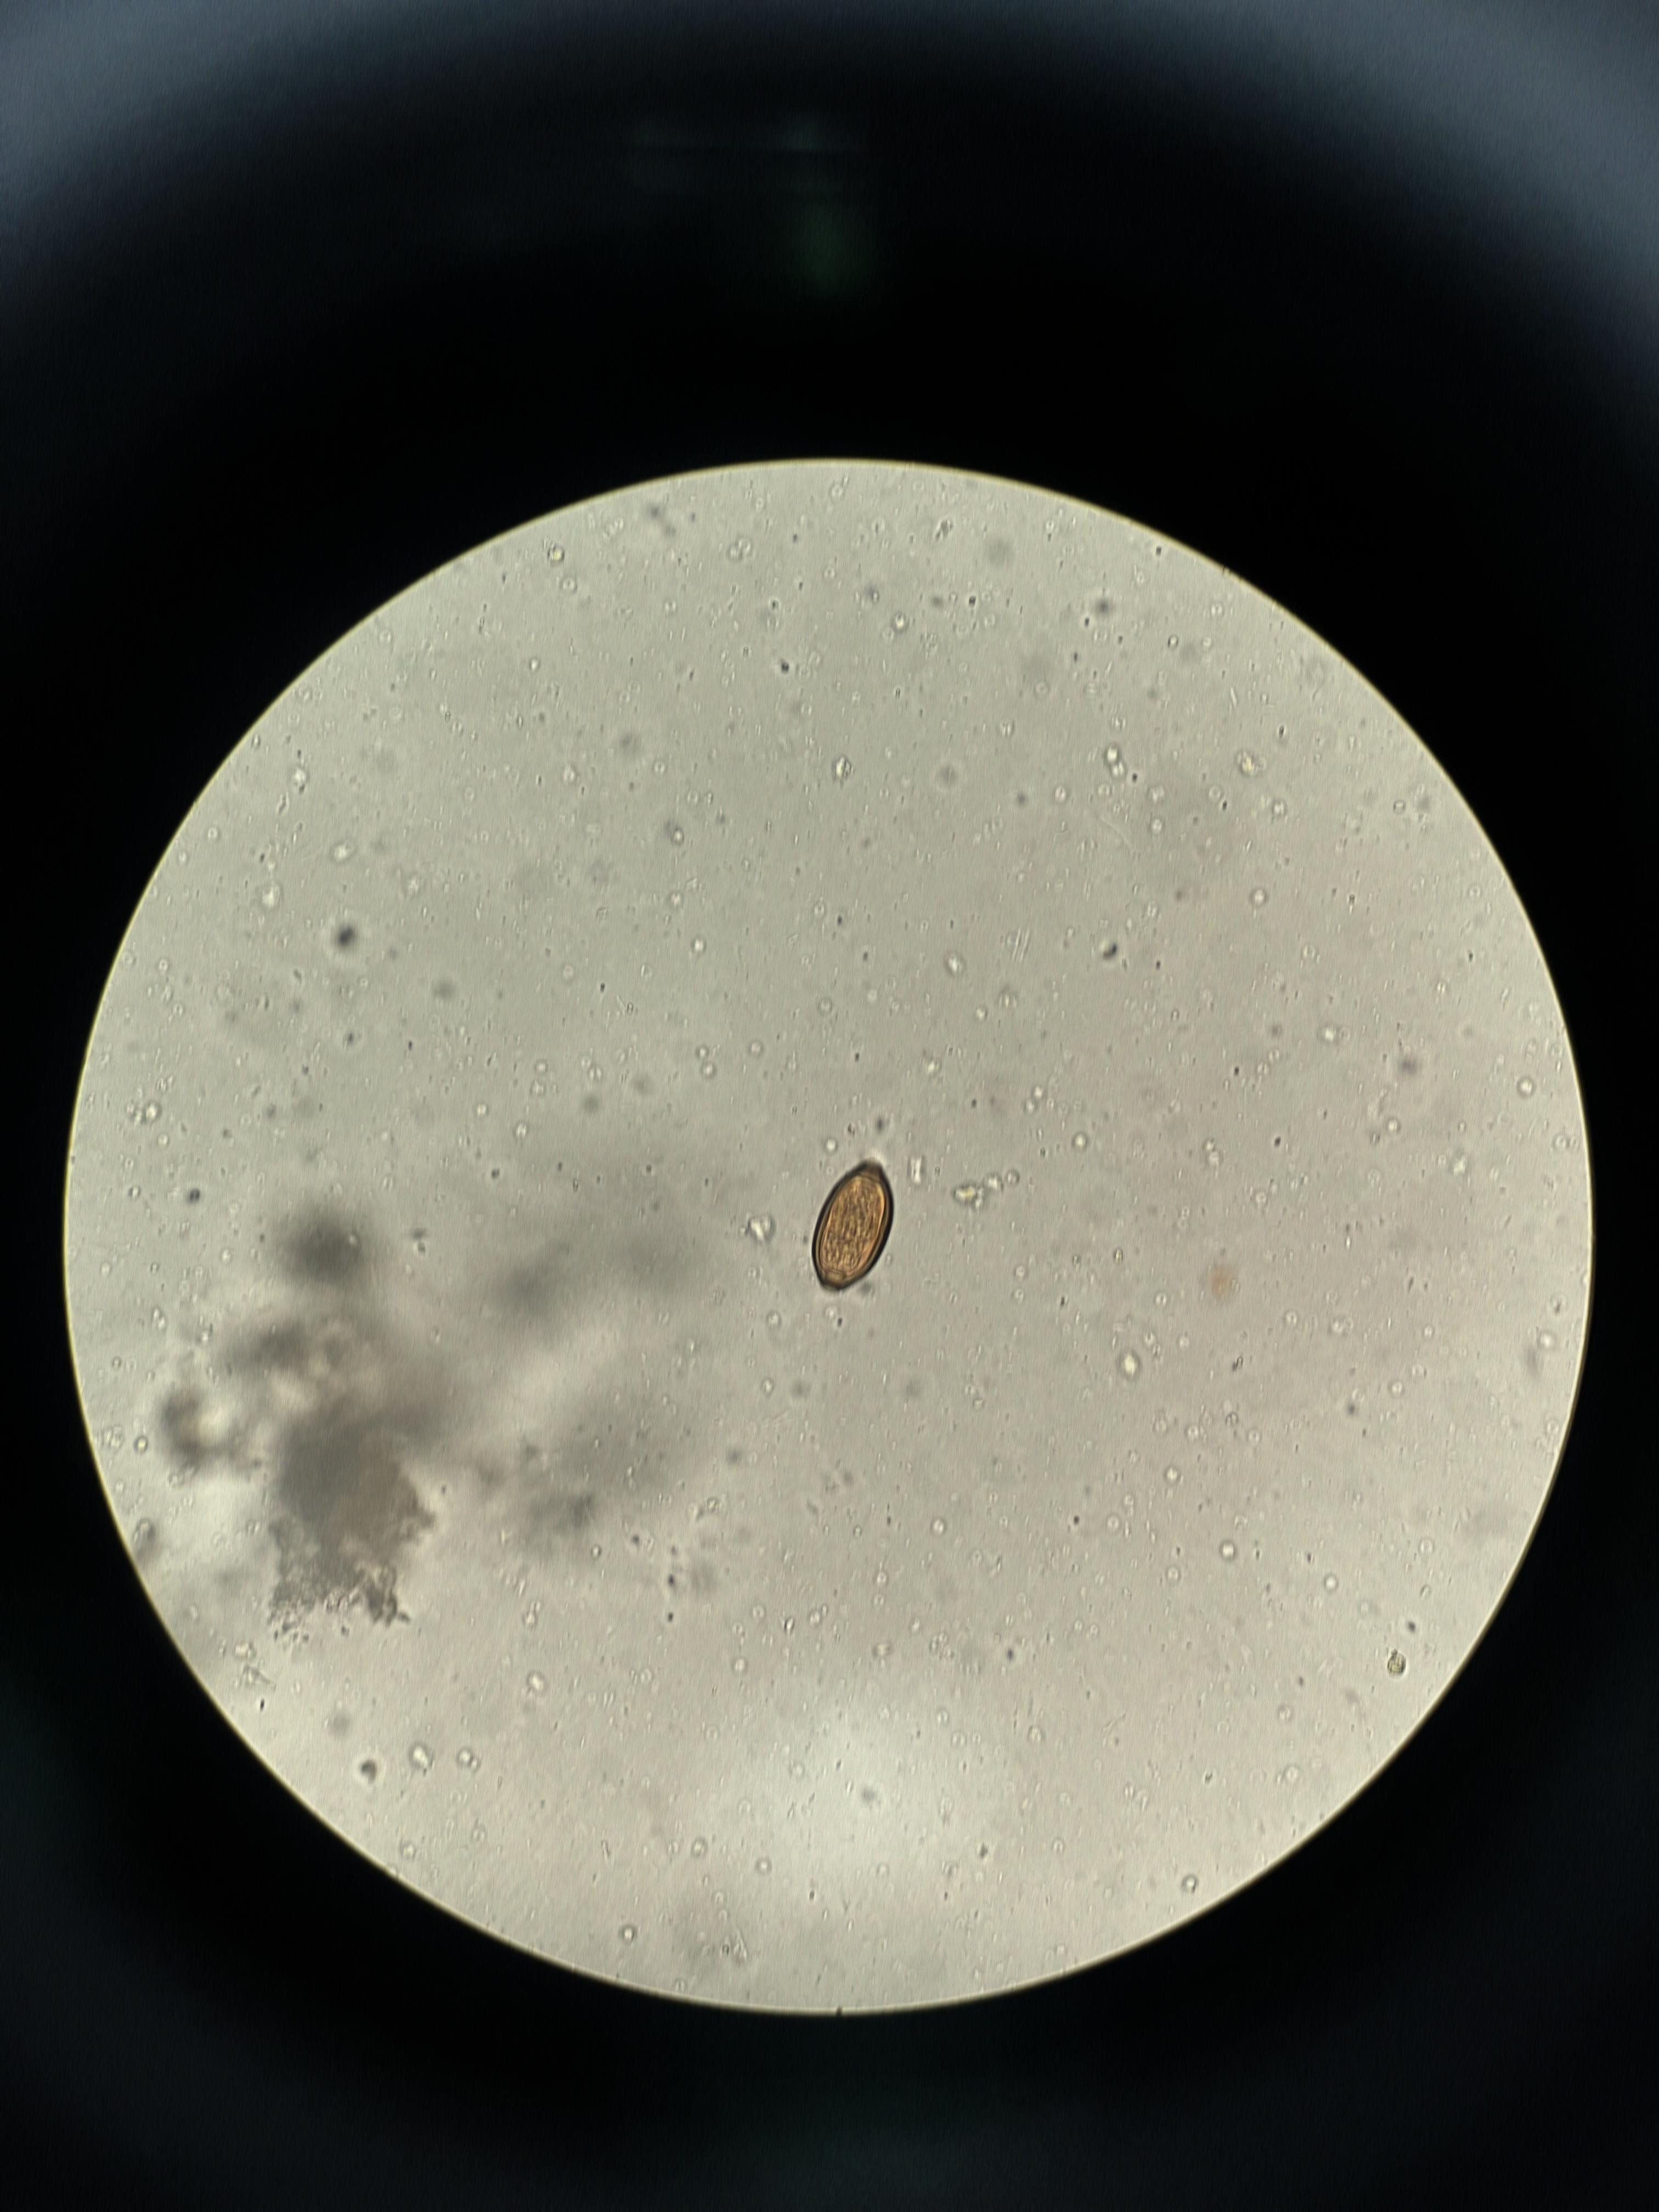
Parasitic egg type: Trichuris trichiura